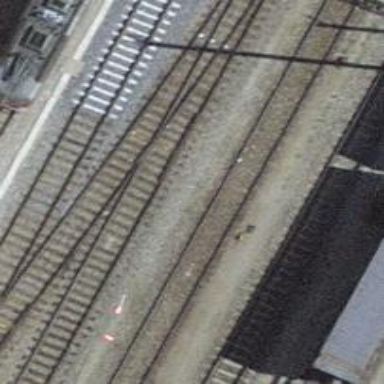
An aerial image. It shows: Railway siding with one electrified track and contact line for powering the train.